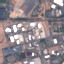
Land use / land cover class: Industrial